Question: I get wrong answers in cases with inputs greater than 54 in my sine function and inputs greater than 37 in my exp functions; I guess it overflows, what should I do?
I want to write sine function and exp function on my own and I use Taylor expansion. And I just need 6 digits in the fraction;
'''
//Start of exp function
float exp(float x)
{
double expreturn=0;
long long int fctrl=1;
for(int n=0;n<=12;n++){
fctrl=1;
for(int i=2;i<=n;i++)
fctrl *= i;
expreturn += (pow(x,n)/fctrl);
}
return (float)expreturn;
}//End of exp function
//Start of sin function
float sin(float x)
{
double sinus=0;
long long int fctrl=1;
while(!(0<=x&&x<6.3))
{
if(x<0)
x += PI*2;
else
x -= PI*2;
}
for(int n=0;n<=8;n++)
{
fctrl=1;
for(int i=2;i<=(2*n+1);i++)
fctrl *= i;
sinus += ((pow(-1,n)*pow(x,2*n+1))/fctrl);
}
return (float)sinus;
}//End of sin function
//Start of pow function
float pow(float x,int y)
{
double pow = 1;
for(int i=0;i<y;i++)
pow *= x;
return (float)pow;
}//End of pow Function
'''
Here are some examples:
> sin(200)
> -0.873297
> -0.872985
But it works properly with small values
I use this:

What Could I do now?
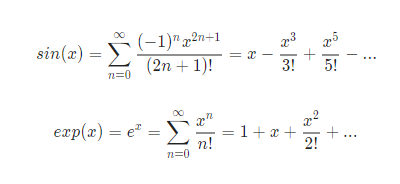
Answer: There are several ways to increase the accuracy of the posted code.
- 'double''int''float'- 'sin'
'''
const double PI = 3.14159265358979323846264338; // It will be rounded, anyway.
const double TAU = PI * 2;
const double HALF_PI = PI / 2;
const double THREE_HALF_PI = PI * 1.5;
// This is called only for x in [-Pi/2, Pi/2]
double my_sin_impl(double x);
double my_sin(double x)
{
// I want to transform all the angles in the range [-pi/2, 3pi/2]
if ( x < -HALF_PI )
{
long long y = (THREE_HALF_PI - x) / TAU;
x += y * TAU;
}
if ( x > THREE_HALF_PI )
{
long long y = (x + HALF_PI) / TAU;
x -= y * TAU;
}
if ( x < HALF_PI )
return my_sin_impl(x);
else // When x is in [pi/2, 3pi/2],
return -my_sin_impl(x - PI); // <- the result should be transformed
}
'''
- 'pow'- 'sin'<URL>
'''
double my_sin_impl(double x)
{
double old_positive_sum, positive_sum = x;
double old_negative_sum, negative_sum = 0.0;
double x2 = x * x;
double term = x;
int n = 2;
do
{
term *= x2 / (n * (n + 1));
old_negative_sum = negative_sum;
negative_sum += term;
term *= x2 / ((n + 2) * (n + 3));
old_positive_sum = positive_sum;
positive_sum += term;
n += 4;
}
while (positive_sum != old_positive_sum && negative_sum != old_negative_sum);
// ^^ The two values are still numerically different
return positive_sum - negative_sum;
}
'''
Otherwise, noticing that the loop in the previous snippet is executed at most 5 times (give or take), we can decide to keep the number of titerations fixed and precalculate the coefficients. Something like this (testable <URL>.
'''
double my_sin_impl(double x)
{
static const double k_neg[] = {1.0/ 6.0, 1.0/42.0, 1.0/110.0, 1.0/210.0, 1.0/342.0};
static const double k_pos[] = {1.0/20.0, 1.0/72.0, 1.0/156.0, 1.0/272.0, 1.0/420.0};
double positive_sum = 0.0;
double negative_sum = 0.0;
double x2 = x * x;
double term = 1.0;
for (int i = 0; i < 5; ++i)
{
term *= x2 * k_neg[i];
negative_sum += term;
term *= x2 * k_pos[i];
positive_sum += term;
}
return x * (1.0 + positive_sum - negative_sum);
}
'''